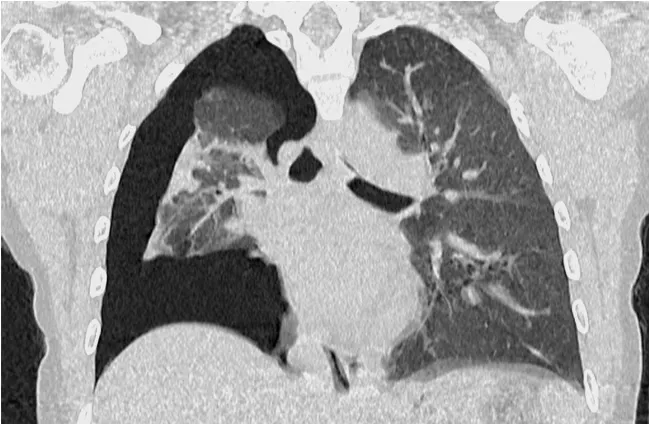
Chest CT showing large right pneumothorax with collapsed lung and pneumomediastinum.
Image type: radiology (ct)